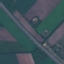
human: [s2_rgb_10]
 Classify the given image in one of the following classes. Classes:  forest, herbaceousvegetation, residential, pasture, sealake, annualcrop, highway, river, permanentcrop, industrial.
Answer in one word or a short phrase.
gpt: Highway